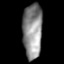
Tissue: lung
Cell type: Epithelial cells
Senescence score: 0.2128
Nuclear area (px): 1053
Mean DAPI intensity: 140.107